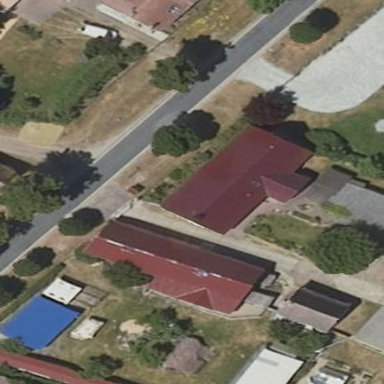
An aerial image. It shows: Building with gabled roof. The roof orientation is along the structure.